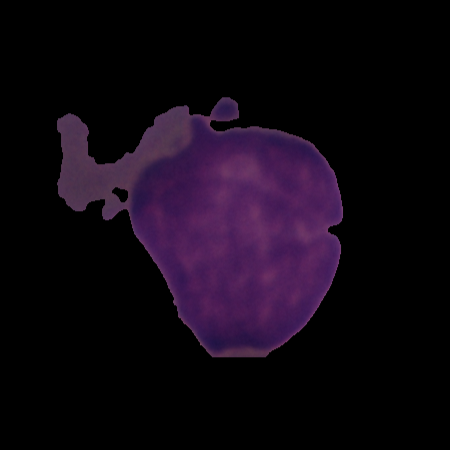
Label: cancer